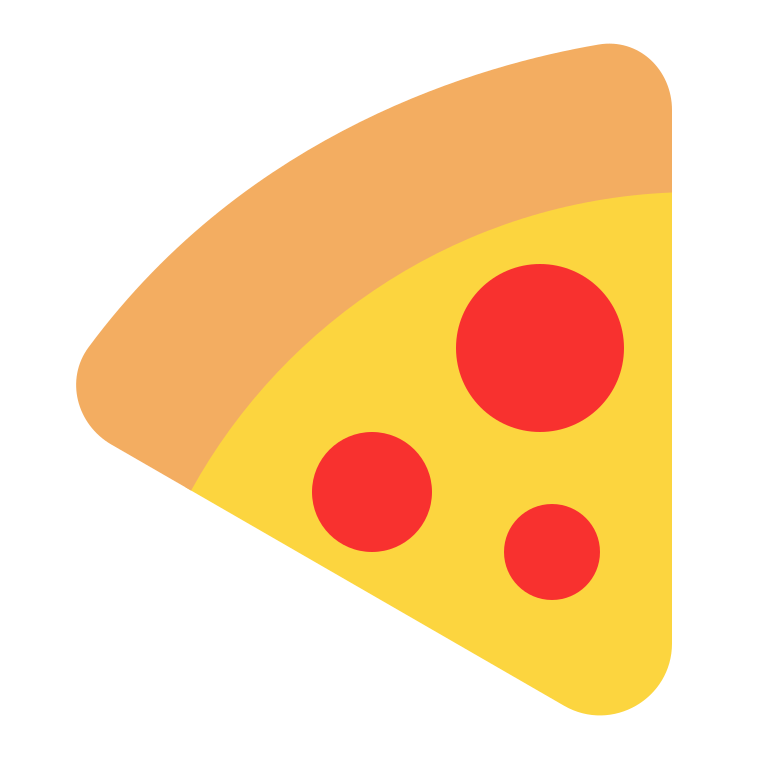
pizza flat